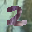
Label: 2